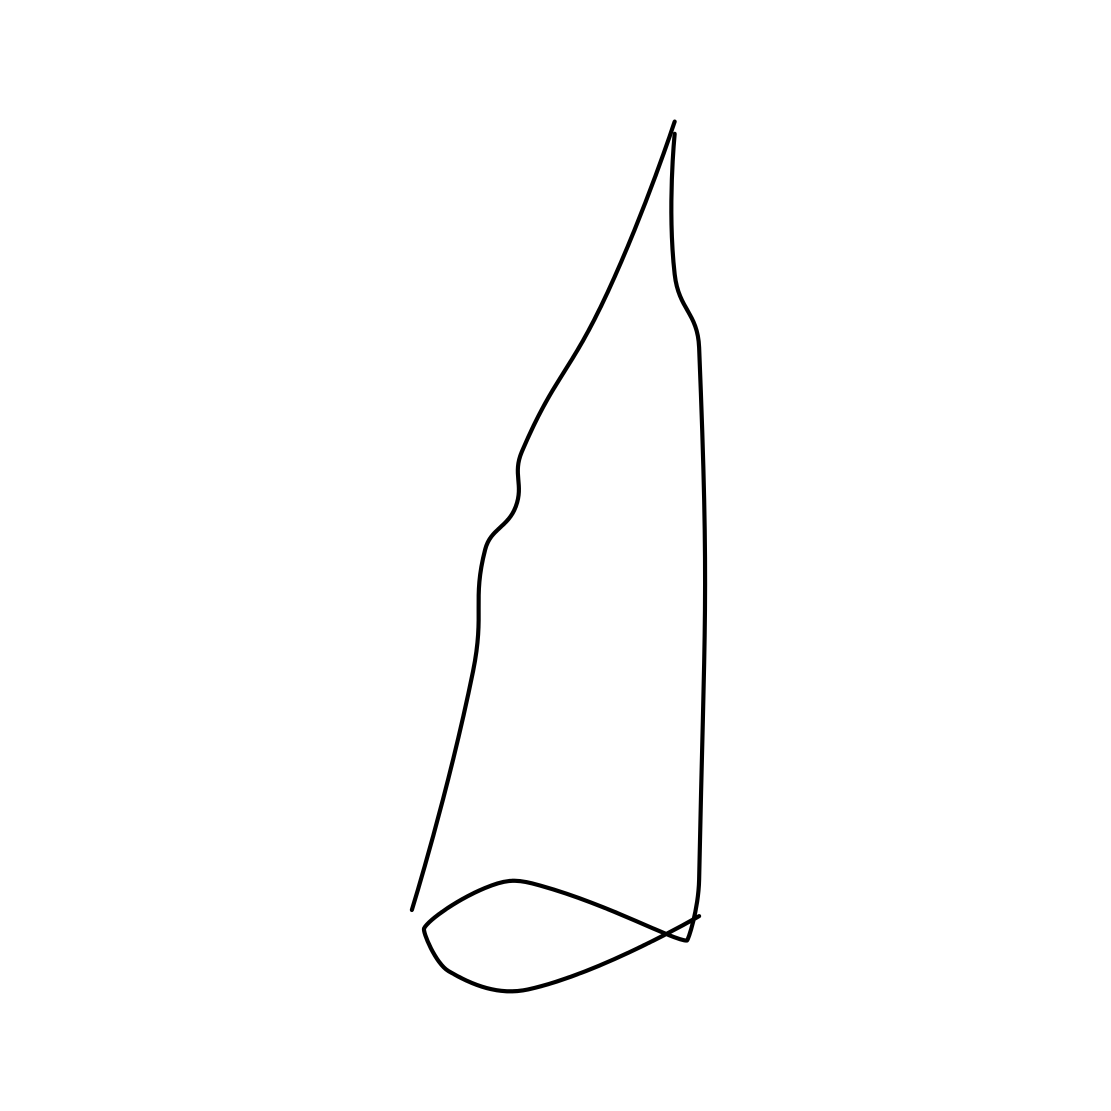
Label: carrot